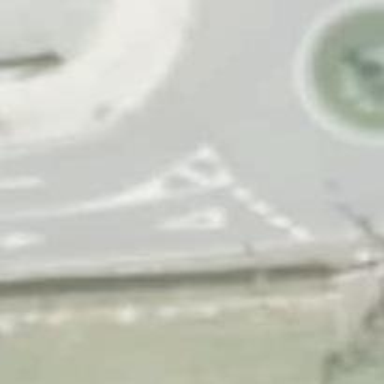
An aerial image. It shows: Road with "give way" sign.